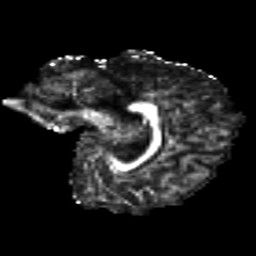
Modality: FA
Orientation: sagittal
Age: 27
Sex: female
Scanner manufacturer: siemens
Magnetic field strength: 3 T
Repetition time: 8.8 s
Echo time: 0.085 s